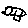
Label: bird